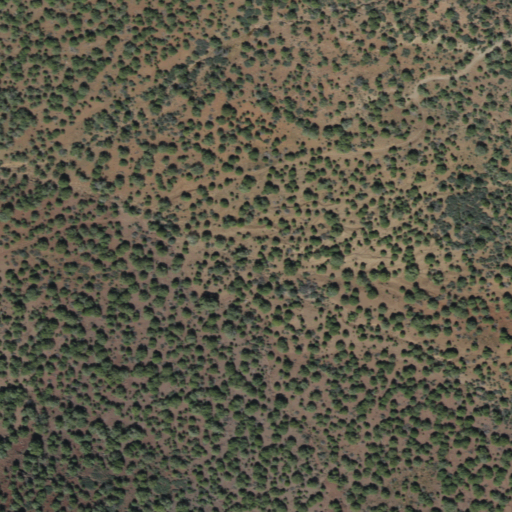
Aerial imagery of depression(s) in Arizona named Hog Basin containing evergreen forest and shrub